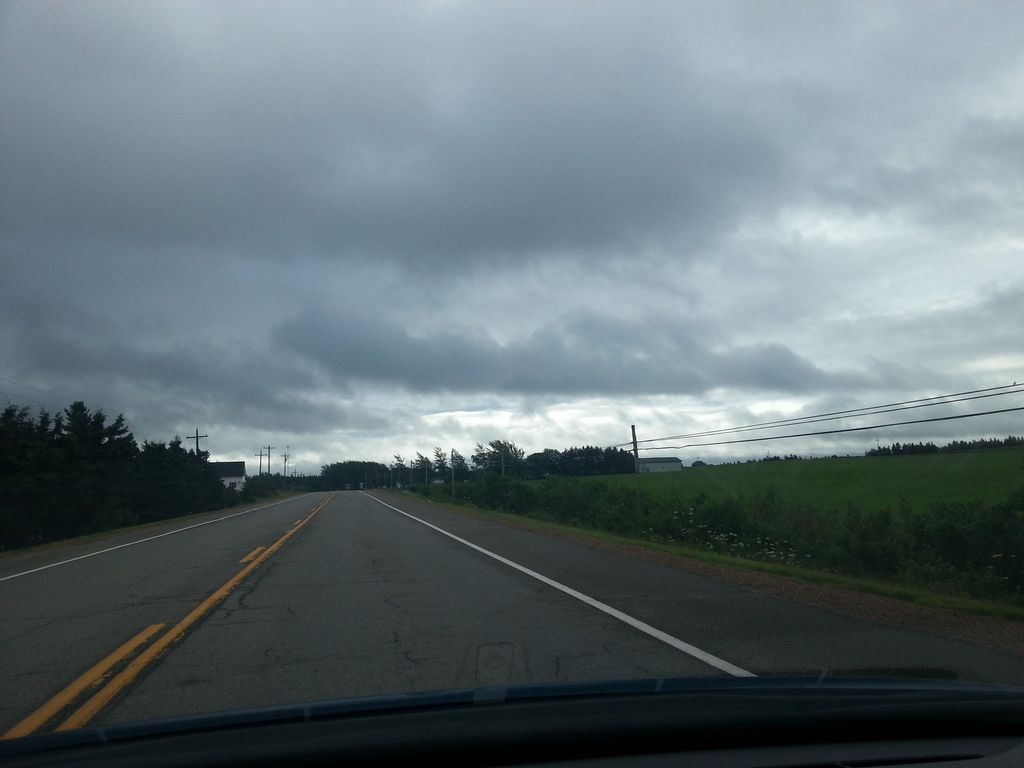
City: charlottetown